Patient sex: M
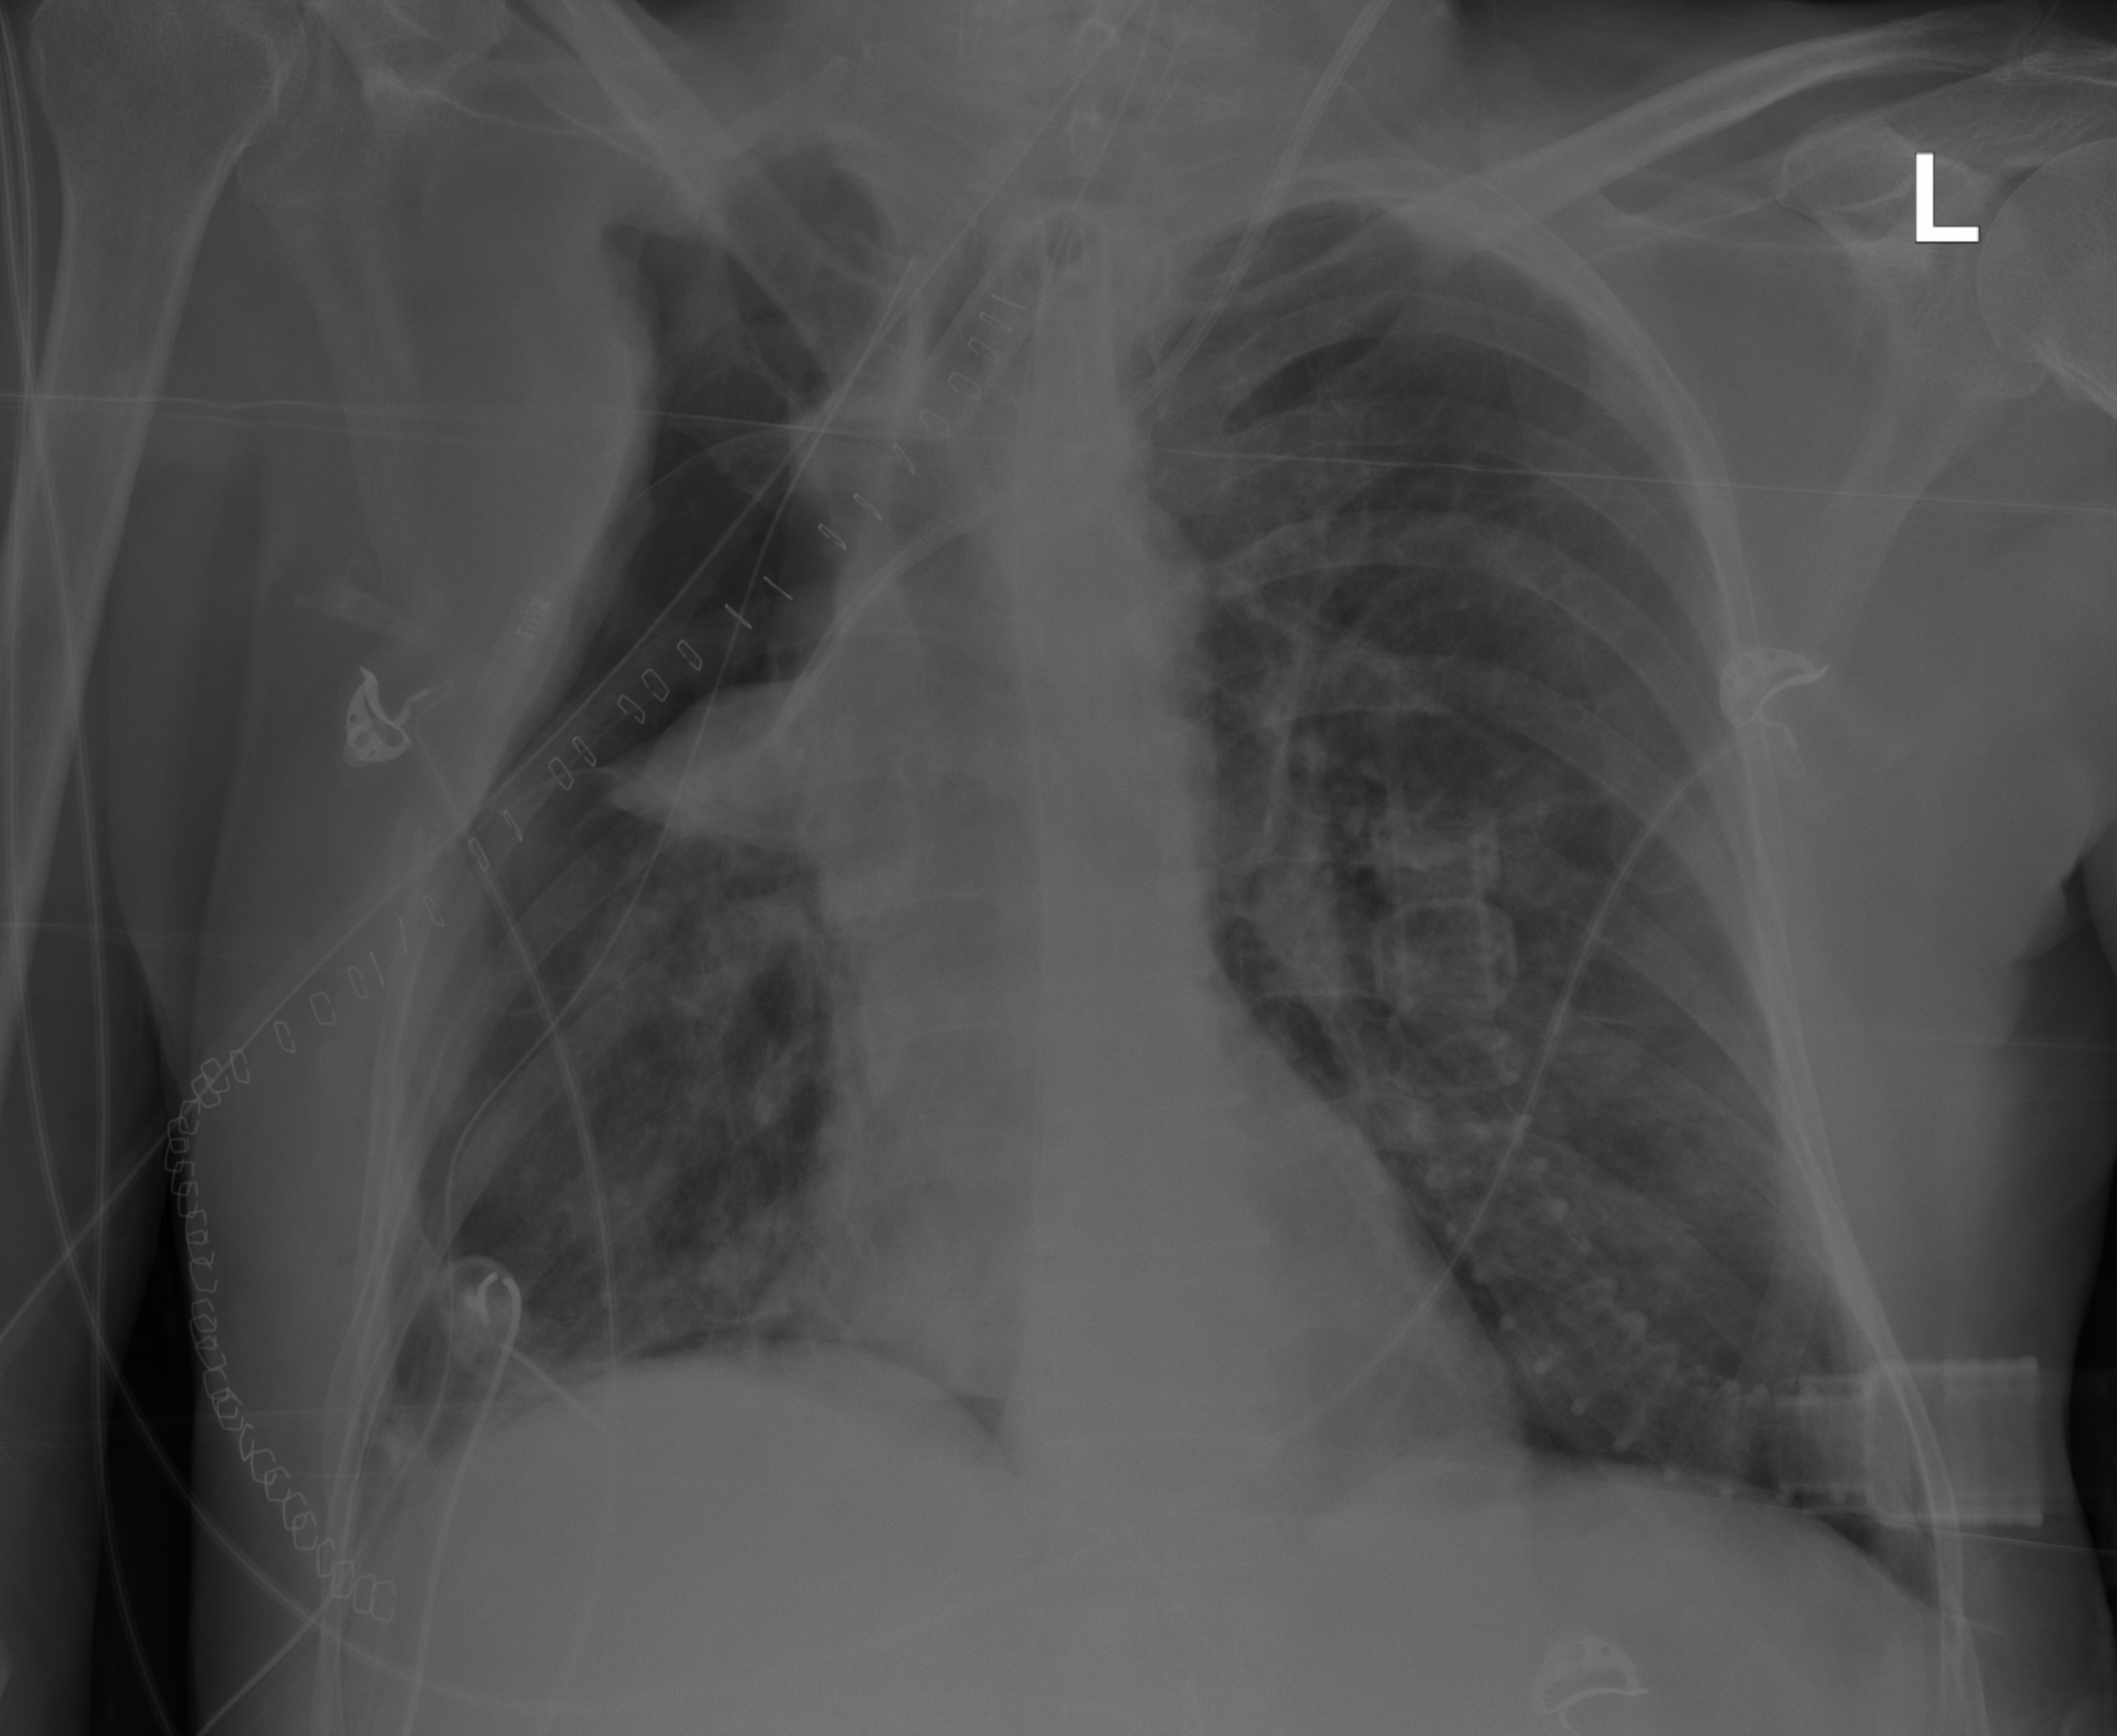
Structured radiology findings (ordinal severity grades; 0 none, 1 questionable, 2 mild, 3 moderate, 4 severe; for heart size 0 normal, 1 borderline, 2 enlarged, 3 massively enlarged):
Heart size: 0
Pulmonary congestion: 0
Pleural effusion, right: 0
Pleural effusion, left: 0
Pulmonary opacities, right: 2
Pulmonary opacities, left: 0
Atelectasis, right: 3
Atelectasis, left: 2